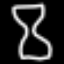
Label: hourglass